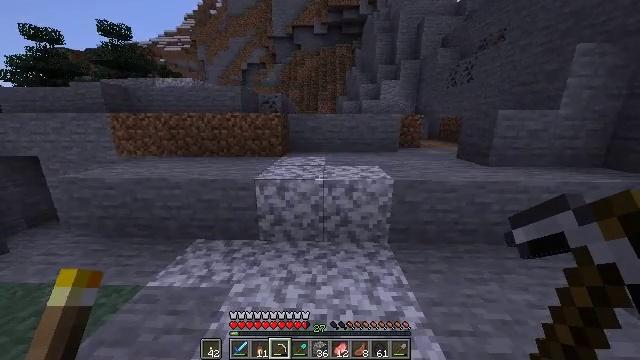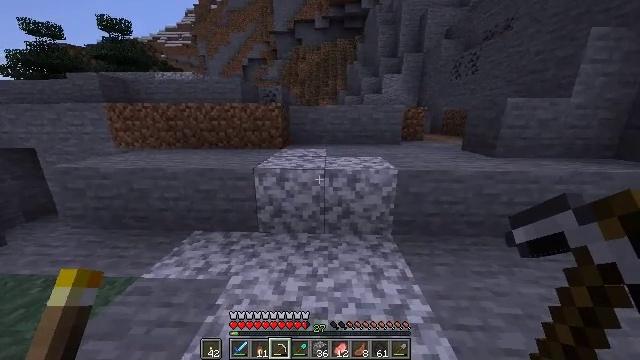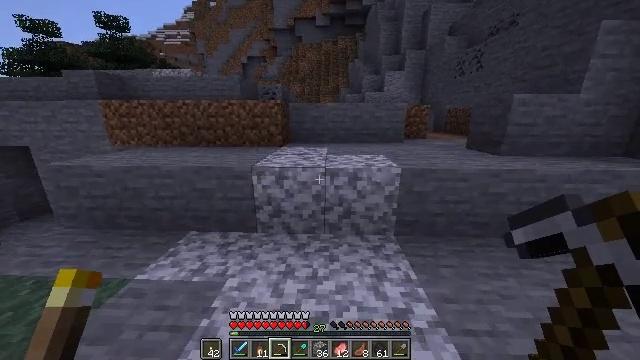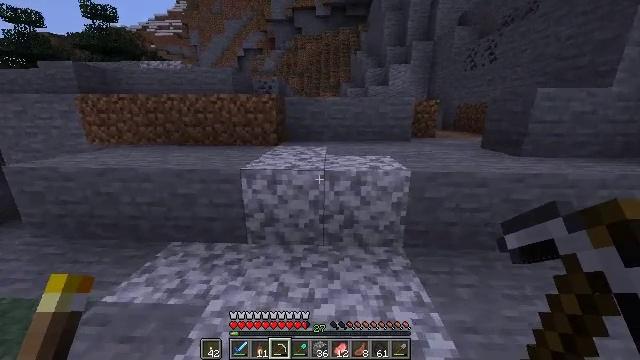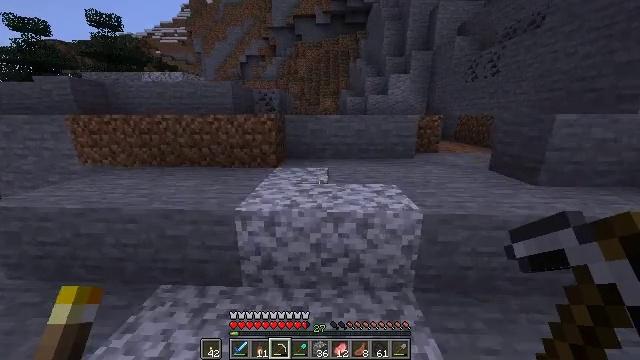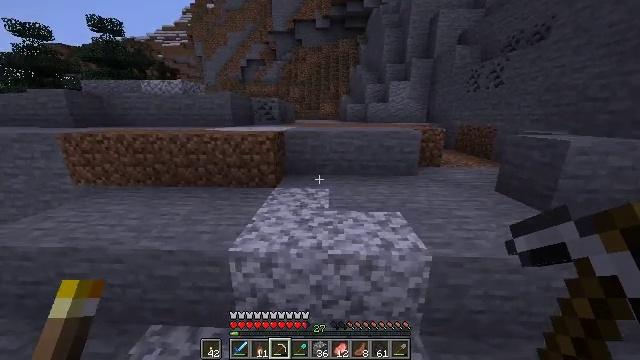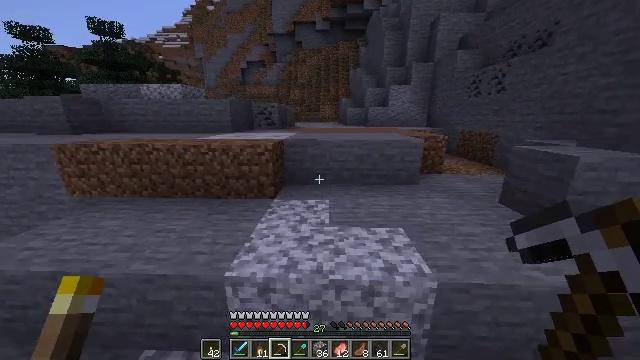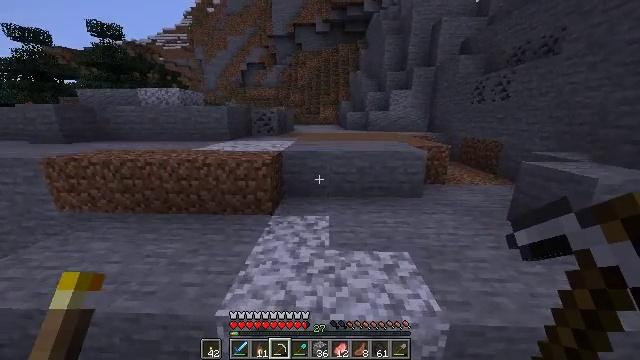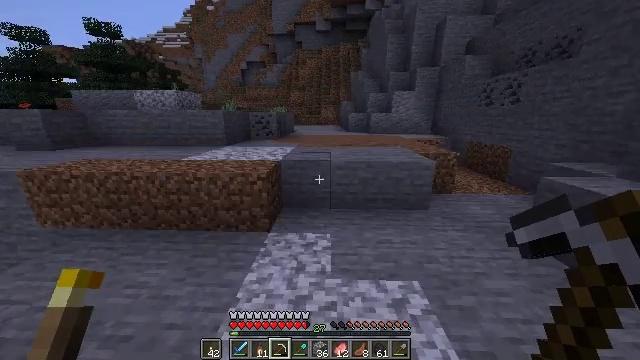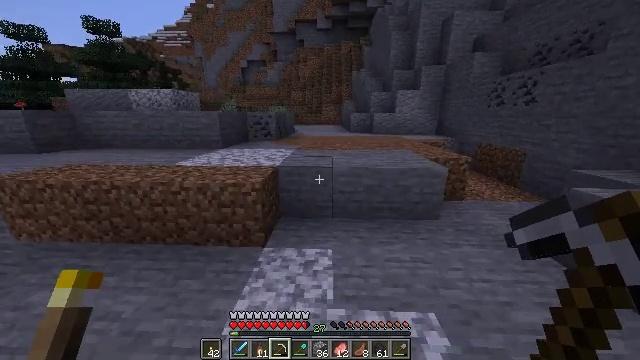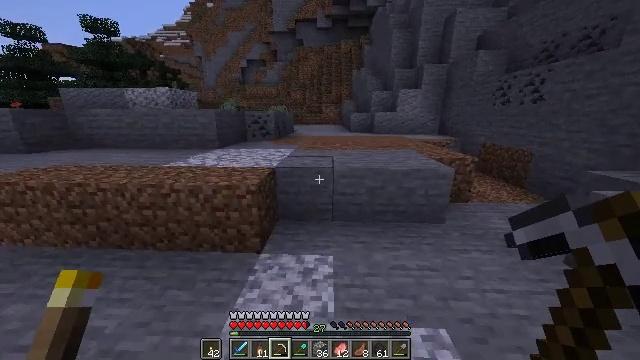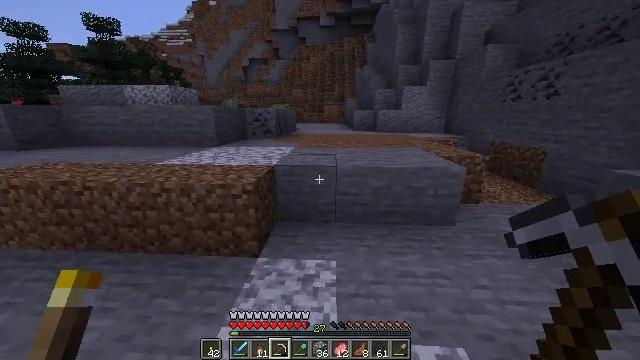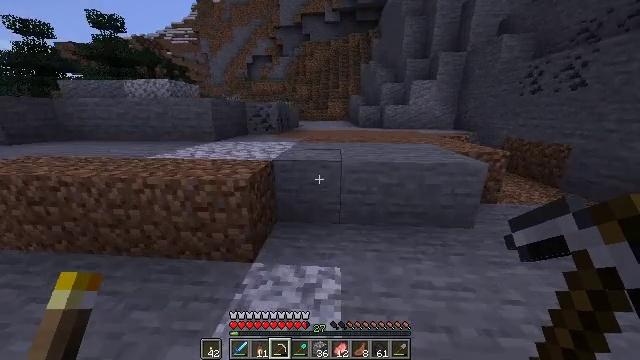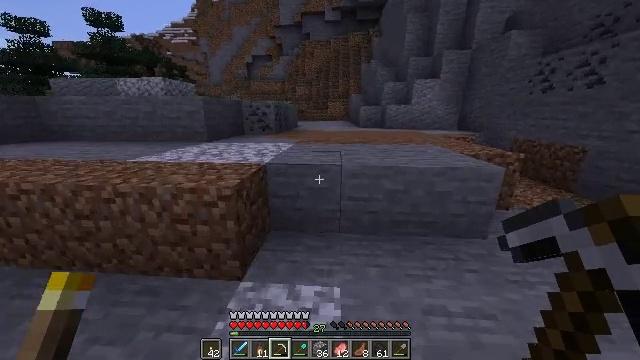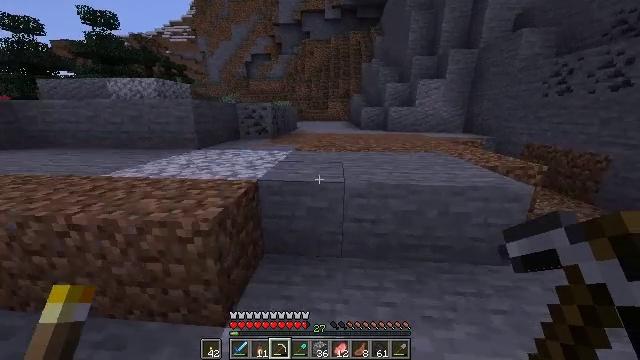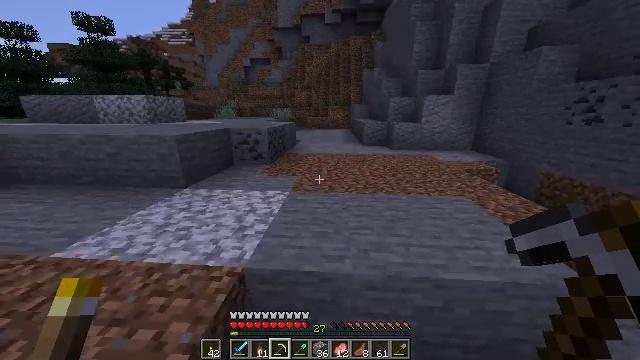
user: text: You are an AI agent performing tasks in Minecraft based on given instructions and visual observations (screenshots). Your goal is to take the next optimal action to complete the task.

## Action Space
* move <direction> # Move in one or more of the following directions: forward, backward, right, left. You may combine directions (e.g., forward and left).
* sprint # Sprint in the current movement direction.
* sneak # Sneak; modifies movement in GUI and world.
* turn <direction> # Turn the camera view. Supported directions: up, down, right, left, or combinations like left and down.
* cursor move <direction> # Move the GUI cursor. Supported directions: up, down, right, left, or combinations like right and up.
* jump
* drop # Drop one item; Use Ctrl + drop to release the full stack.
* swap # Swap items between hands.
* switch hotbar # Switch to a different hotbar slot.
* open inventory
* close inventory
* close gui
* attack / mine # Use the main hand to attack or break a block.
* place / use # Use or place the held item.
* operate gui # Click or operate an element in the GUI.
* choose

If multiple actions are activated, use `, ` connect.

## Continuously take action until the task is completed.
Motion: motion action
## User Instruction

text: Mine spruce leaves from the tree.
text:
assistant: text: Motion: move forward, sprint, jump
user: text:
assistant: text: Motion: move forward, sprint, jump
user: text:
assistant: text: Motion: move forward, sprint, jump
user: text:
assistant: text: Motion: move forward, sprint, jump
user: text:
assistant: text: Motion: move forward, sprint, jump
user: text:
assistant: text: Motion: move forward, sprint, jump
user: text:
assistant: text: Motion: move forward, sprint, jump
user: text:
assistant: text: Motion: move forward, sprint, jump
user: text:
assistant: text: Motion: move forward, sprint, jump
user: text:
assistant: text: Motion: move forward, sprint, jump
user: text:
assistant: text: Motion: move forward, sprint, jump
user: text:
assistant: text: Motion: move forward, sprint, turn left, jump
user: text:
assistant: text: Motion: move forward, sprint, jump
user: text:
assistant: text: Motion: move forward, sprint, jump
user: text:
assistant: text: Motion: move forward, sprint, jump
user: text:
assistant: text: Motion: move forward, sprint, jump
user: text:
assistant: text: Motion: move forward, sprint, jump
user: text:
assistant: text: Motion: move forward, sprint, turn left and down, jump
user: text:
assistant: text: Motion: move forward, sprint, turn left, jump
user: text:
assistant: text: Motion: move forward, sprint, jump
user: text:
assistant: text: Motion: move forward, sprint, jump
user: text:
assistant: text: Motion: move forward, sprint, jump
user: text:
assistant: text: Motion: move forward, sprint, turn left, jump
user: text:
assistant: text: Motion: move forward, sprint, turn left, jump
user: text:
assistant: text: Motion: move forward, sprint, jump
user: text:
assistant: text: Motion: move forward, turn left, jump
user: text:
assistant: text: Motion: move forward, turn left and down, jump
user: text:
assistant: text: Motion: move forward, turn left and down, jump
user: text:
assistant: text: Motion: move forward, turn left and down, jump
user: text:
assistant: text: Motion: move forward, turn left and down, jump